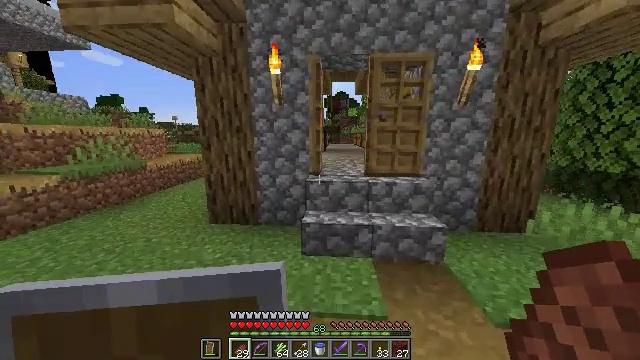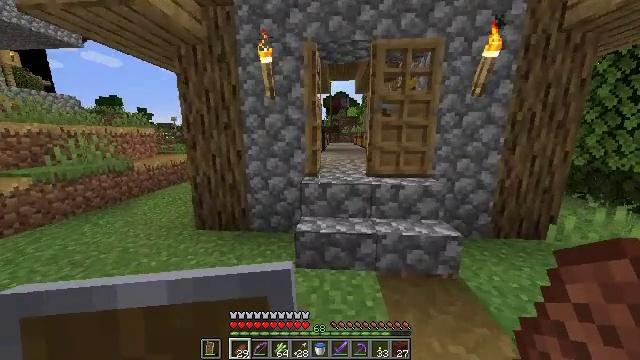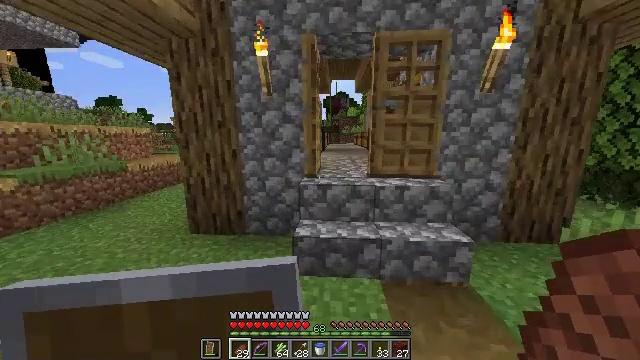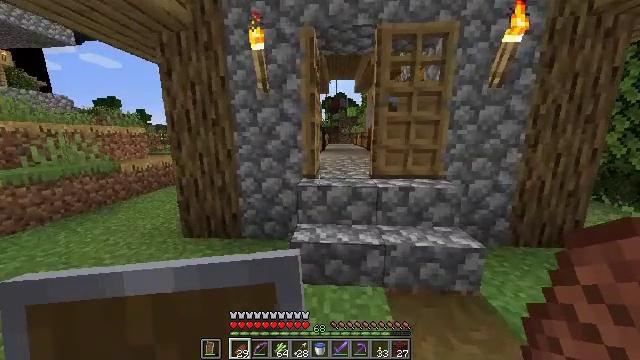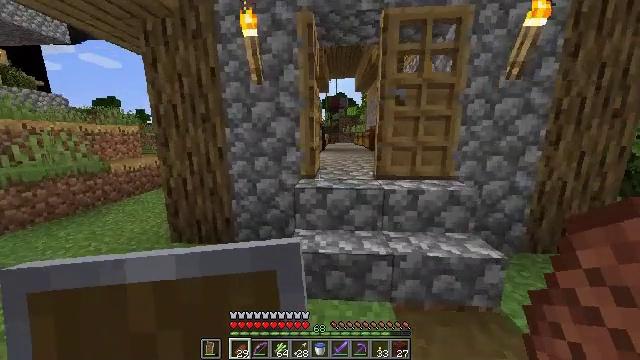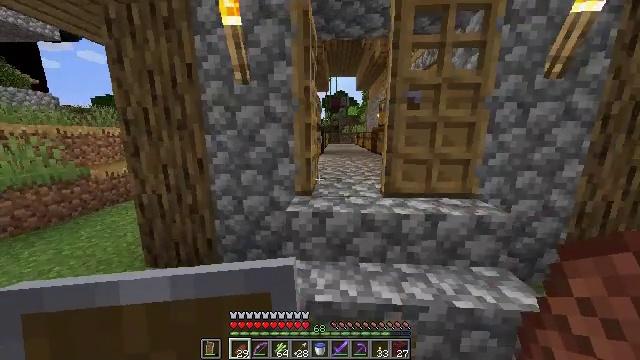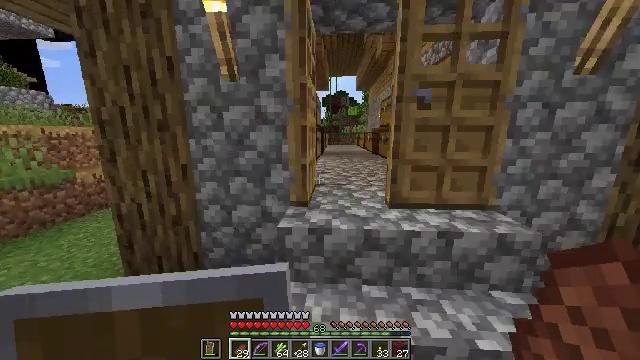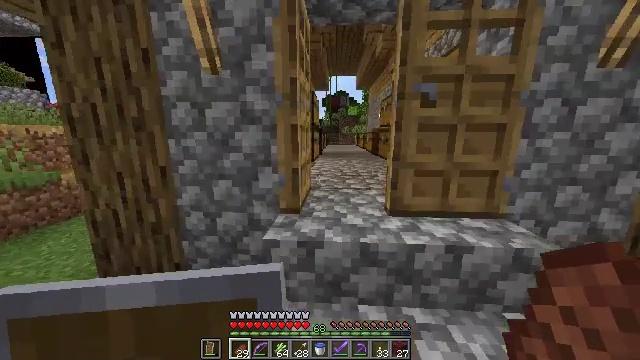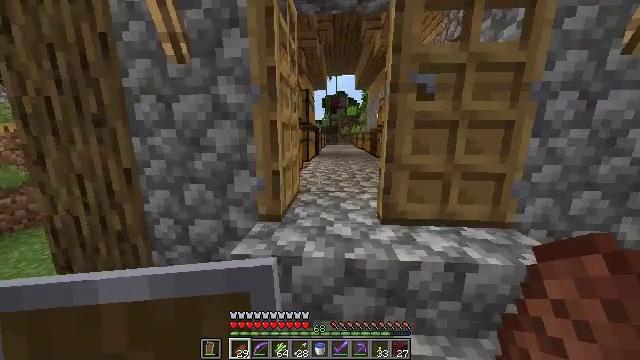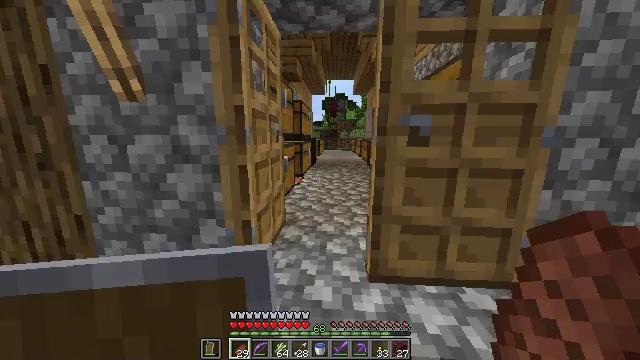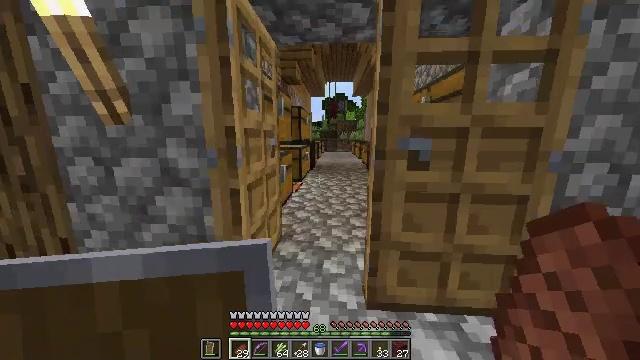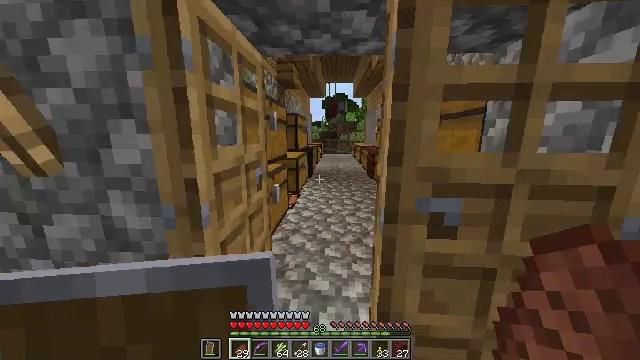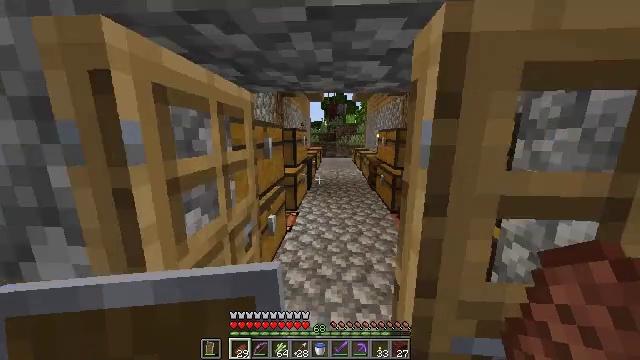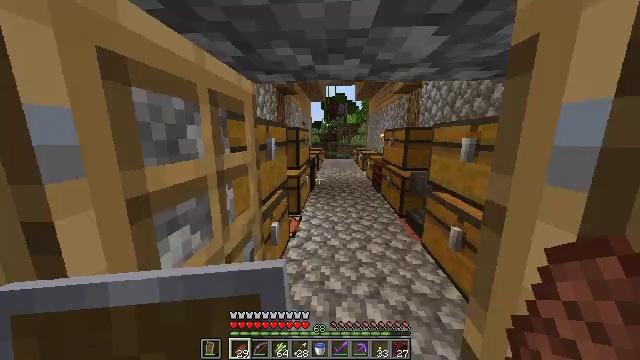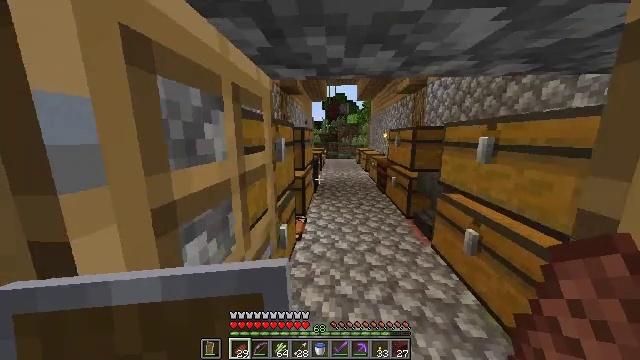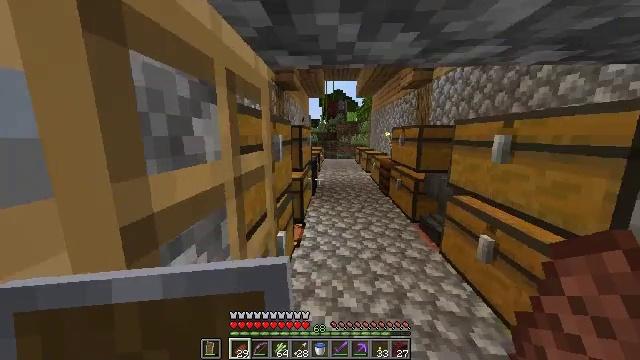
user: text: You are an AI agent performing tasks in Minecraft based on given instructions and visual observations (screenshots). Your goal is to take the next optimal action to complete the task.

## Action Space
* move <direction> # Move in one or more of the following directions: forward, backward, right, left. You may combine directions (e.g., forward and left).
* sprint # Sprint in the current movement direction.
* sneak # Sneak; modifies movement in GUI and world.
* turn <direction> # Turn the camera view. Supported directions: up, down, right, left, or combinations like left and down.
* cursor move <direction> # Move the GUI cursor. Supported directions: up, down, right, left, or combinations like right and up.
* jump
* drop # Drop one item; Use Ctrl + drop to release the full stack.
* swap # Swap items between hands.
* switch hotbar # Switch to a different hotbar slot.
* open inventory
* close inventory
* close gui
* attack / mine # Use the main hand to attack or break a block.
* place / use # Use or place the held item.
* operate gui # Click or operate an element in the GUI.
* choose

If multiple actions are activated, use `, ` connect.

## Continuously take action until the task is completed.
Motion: motion action
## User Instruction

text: Gather a pumpkin block.
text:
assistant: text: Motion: move forward
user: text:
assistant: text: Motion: move forward
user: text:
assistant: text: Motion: move forward
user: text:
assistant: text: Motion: move forward
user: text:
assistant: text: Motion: move forward
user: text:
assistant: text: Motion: move forward
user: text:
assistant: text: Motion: move forward and move right
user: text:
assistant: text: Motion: move forward and move right
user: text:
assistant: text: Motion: move forward
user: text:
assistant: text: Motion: move forward
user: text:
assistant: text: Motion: move forward
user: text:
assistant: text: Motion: move forward
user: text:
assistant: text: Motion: move forward and move left
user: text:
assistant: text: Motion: move forward and move left
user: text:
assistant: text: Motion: move forward and move left
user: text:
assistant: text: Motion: move forward
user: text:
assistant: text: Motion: move forward
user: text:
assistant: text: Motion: move forward and move right
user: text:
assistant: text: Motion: move forward and move right
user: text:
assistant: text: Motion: move forward and move right
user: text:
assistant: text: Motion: move forward and move right
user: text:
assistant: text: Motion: move forward
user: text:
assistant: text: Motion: no_op
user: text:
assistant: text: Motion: no_op
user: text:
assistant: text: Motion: no_op
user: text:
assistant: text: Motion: no_op
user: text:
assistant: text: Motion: no_op
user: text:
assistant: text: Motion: no_op
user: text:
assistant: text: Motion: no_op
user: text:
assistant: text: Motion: no_op